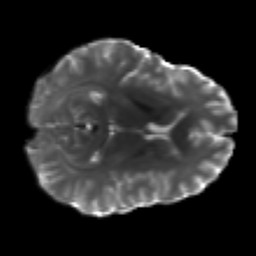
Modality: T2w
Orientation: axial
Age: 25
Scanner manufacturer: siemens
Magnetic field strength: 3 T
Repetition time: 4.52 s
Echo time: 0.084 s